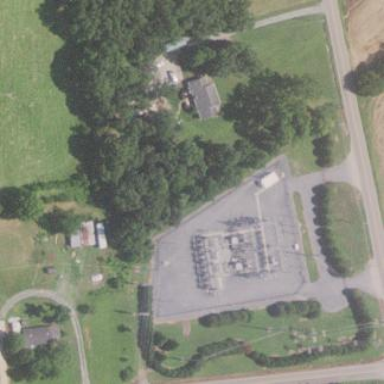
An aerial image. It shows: Distribution level power substation surrounded by fence.